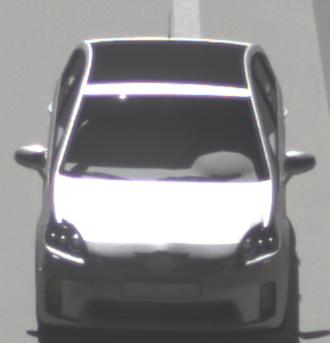
Make: Toyota
Model: Prius 1.5 Hybrid
Detailed model: Prius (HW2)
Model produced from: 2006/03
Model produced until: 2009/06
Doors: 5
Color: white
Road condition: dry road
Daytime: midday
Contrast: high contrast